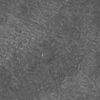
Label: not_dusty